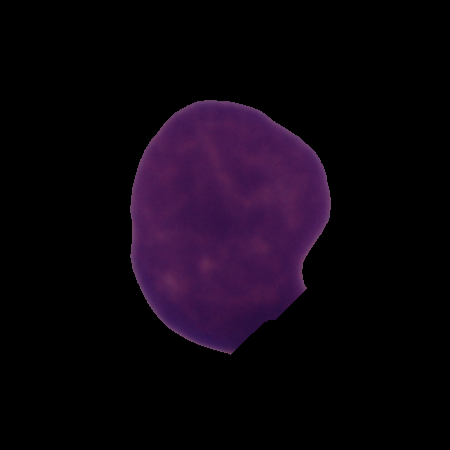
Label: cancer